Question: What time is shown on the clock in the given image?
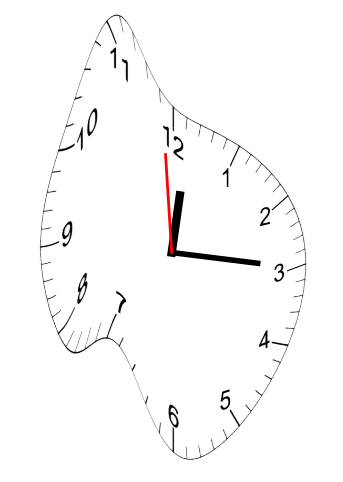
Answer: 12:14:59